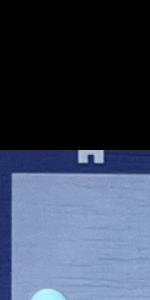
Label: Empty